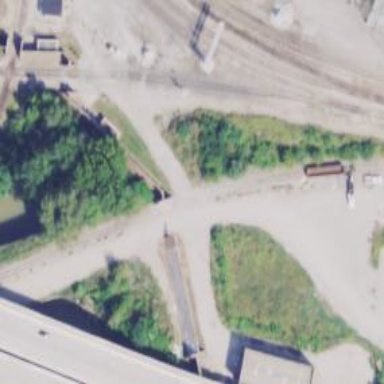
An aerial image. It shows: Abandoned railway.